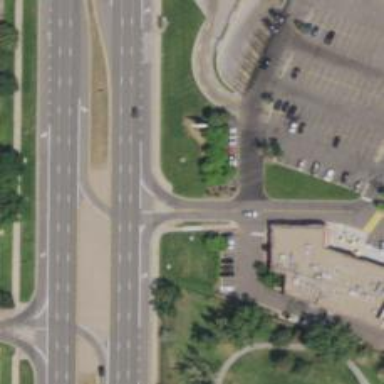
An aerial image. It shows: Primary link highway with asphalt surface.